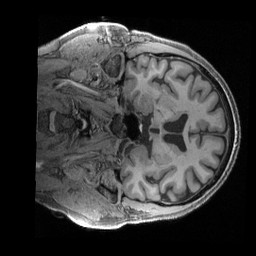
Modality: T1w
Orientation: coronal
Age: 69
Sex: male
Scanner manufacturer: siemens
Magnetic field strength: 3 T
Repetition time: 2.4 s
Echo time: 0.00228 s